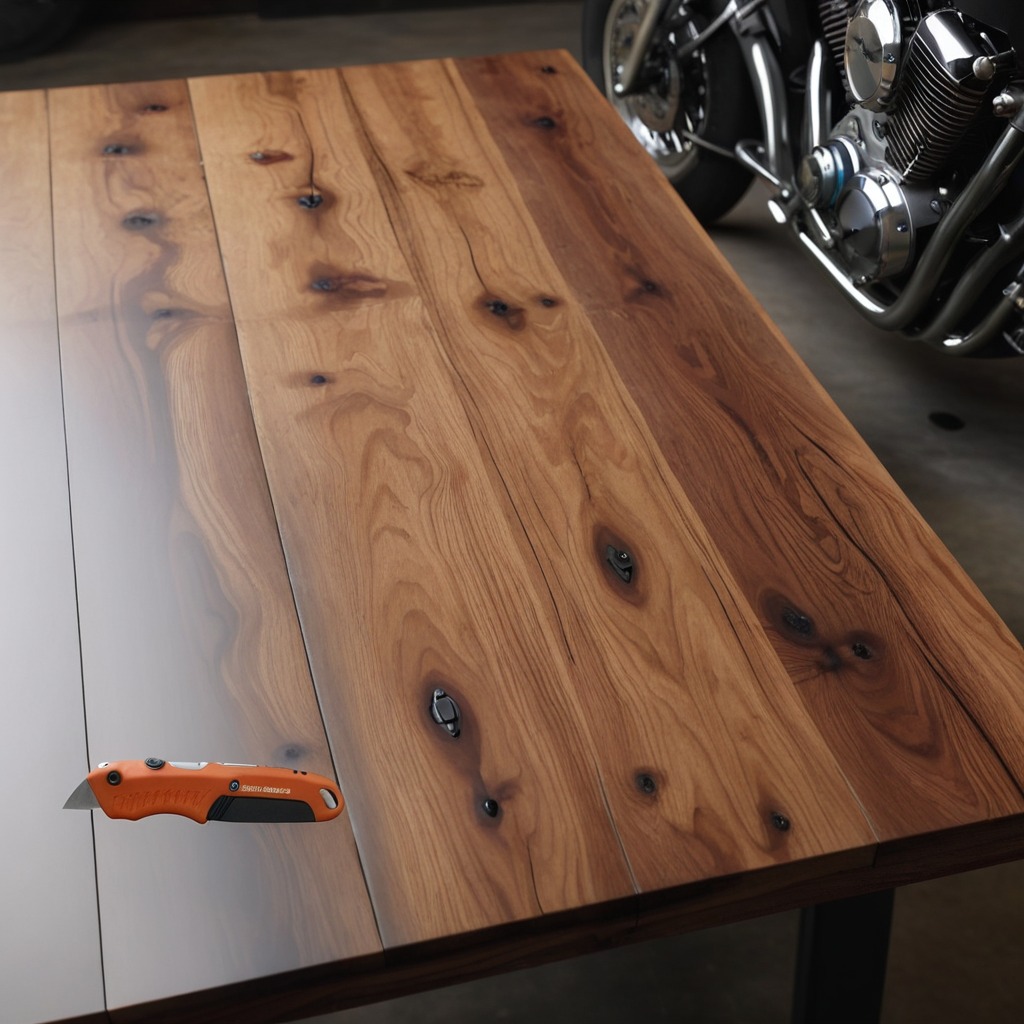
A utility knife lies on an oil-spilled wooden table in a vintage motorcycle garage.